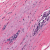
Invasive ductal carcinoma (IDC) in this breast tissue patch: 0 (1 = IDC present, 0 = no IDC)